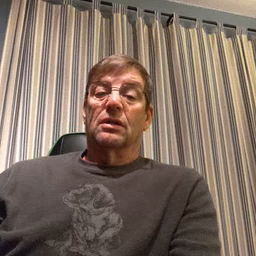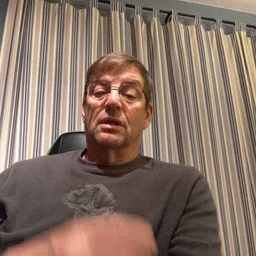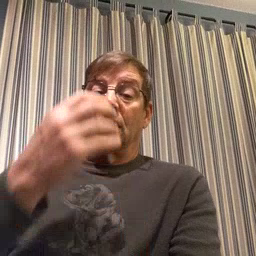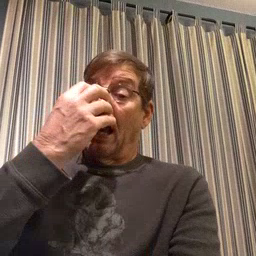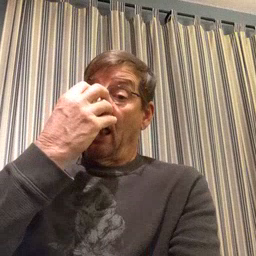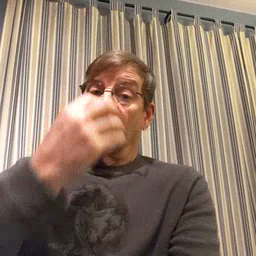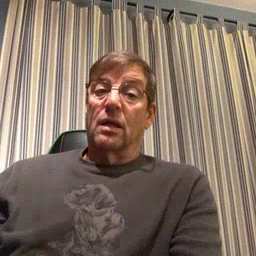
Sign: clown